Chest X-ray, PA view. Patient: 32 years old, sex F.
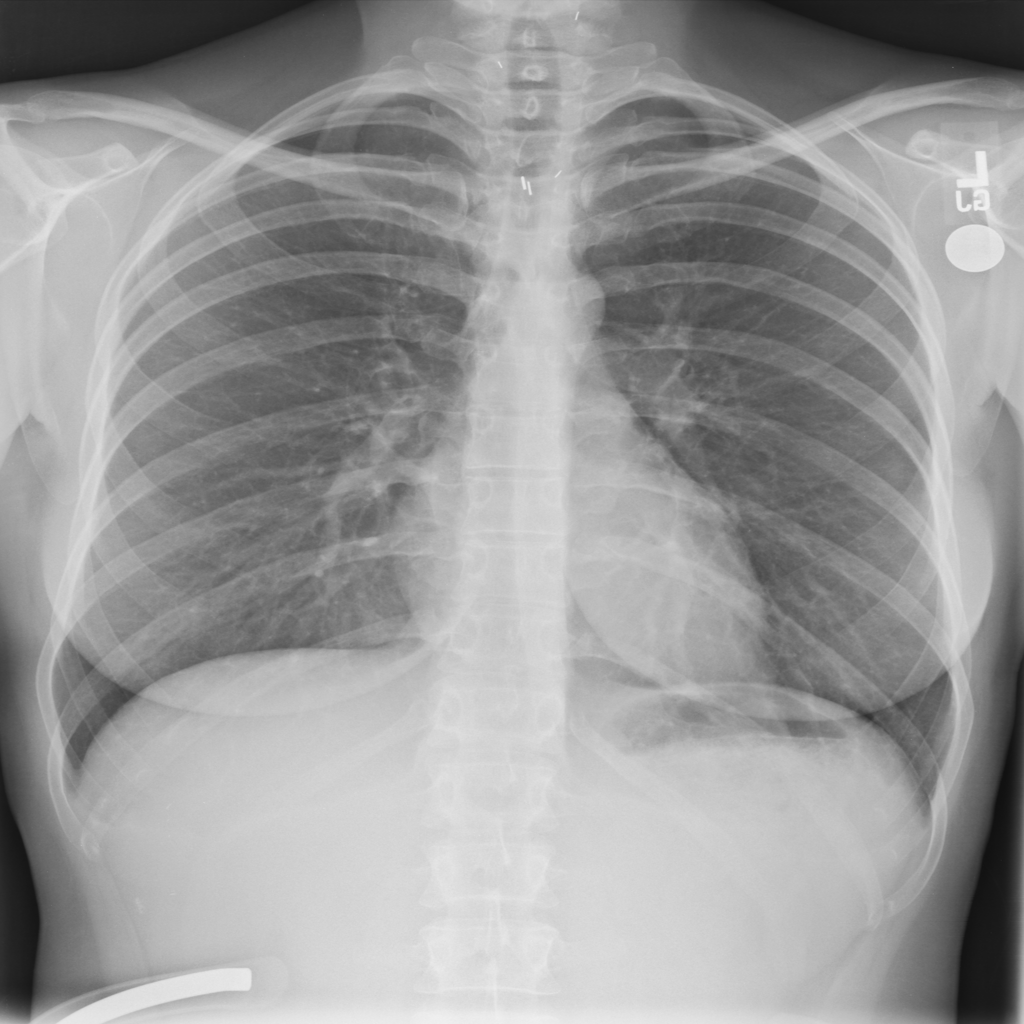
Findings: No Finding